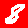
Digit: 8